Question: I was looking at this question for a solution to my question( <URL>, but I can't find any.
I have a custom GridView with an ImageView and TextView in it and code is-
'''
public class ListArray extends BaseAdapter {
Context con;
List<String> obj;
private final int[] Imageid;
public ListArray(Context con, List<String> obj, int[] imageId) {
this.con = con;
this.obj = obj;
this.Imageid = imageId;
}
@Override
public int getCount() {
return obj.size();
}
@Override
public Object getItem(int position) {
return position;
}
@Override
public long getItemId(int position) {
return position;
}
@Override
public View getView(final int position, View convertView, ViewGroup parent) {
LayoutInflater inf = (LayoutInflater) con
.getSystemService(Context.LAYOUT_INFLATER_SERVICE);
convertView = inf.inflate(R.layout.liststyle, null);
TextView tv = (TextView) convertView.findViewById(R.id.textViewls1);
ImageView imageView = (ImageView) convertView
.findViewById(R.id.imageViewls1);
tv.setText(obj.get(position));
imageView.setImageResource(Imageid[0]);
return convertView;
}
}
'''
This is my Gridview -

Now I want to read the value in the TextView when clicked on a particular row, for example, I want to get Group1 when clicked on 1st row. So I coded the following -
'''
gv.setOnItemClickListener(new OnItemClickListener() {
@SuppressLint("NewApi")
@Override
public void onItemClick(AdapterView<?> arg0, View arg1, int arg2,
long arg3) {
Toast.makeText(getBaseContext(),
"" + arg0.getSelectedItem(), Toast.LENGTH_SHORT)
.show();
}
});
'''
Besides getSelectedItem() I tried some other functions along with arg0, but nothing gave me the desired result.
Can someone tell me how to read the particular value from Gridview ?
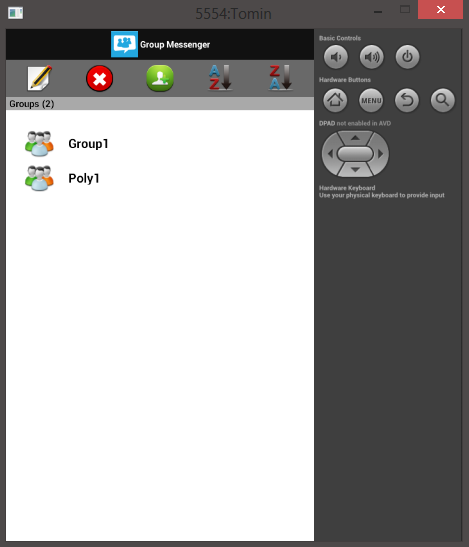
Answer: Something like this should work:
'''
gv.setOnItemClickListener(new OnItemClickListener() {
@SuppressLint("NewApi")
@Override
public void onItemClick(AdapterView<?> arg0, View arg1, int arg2,
long arg3) {
TextView tv =(TextView) arg1.findViewById(R.id.textViewInYourList);//your textview id
Toast.makeText(myContext,
"" + tv.getText().toString(), Toast.LENGTH_SHORT)
.show();
}
});
'''